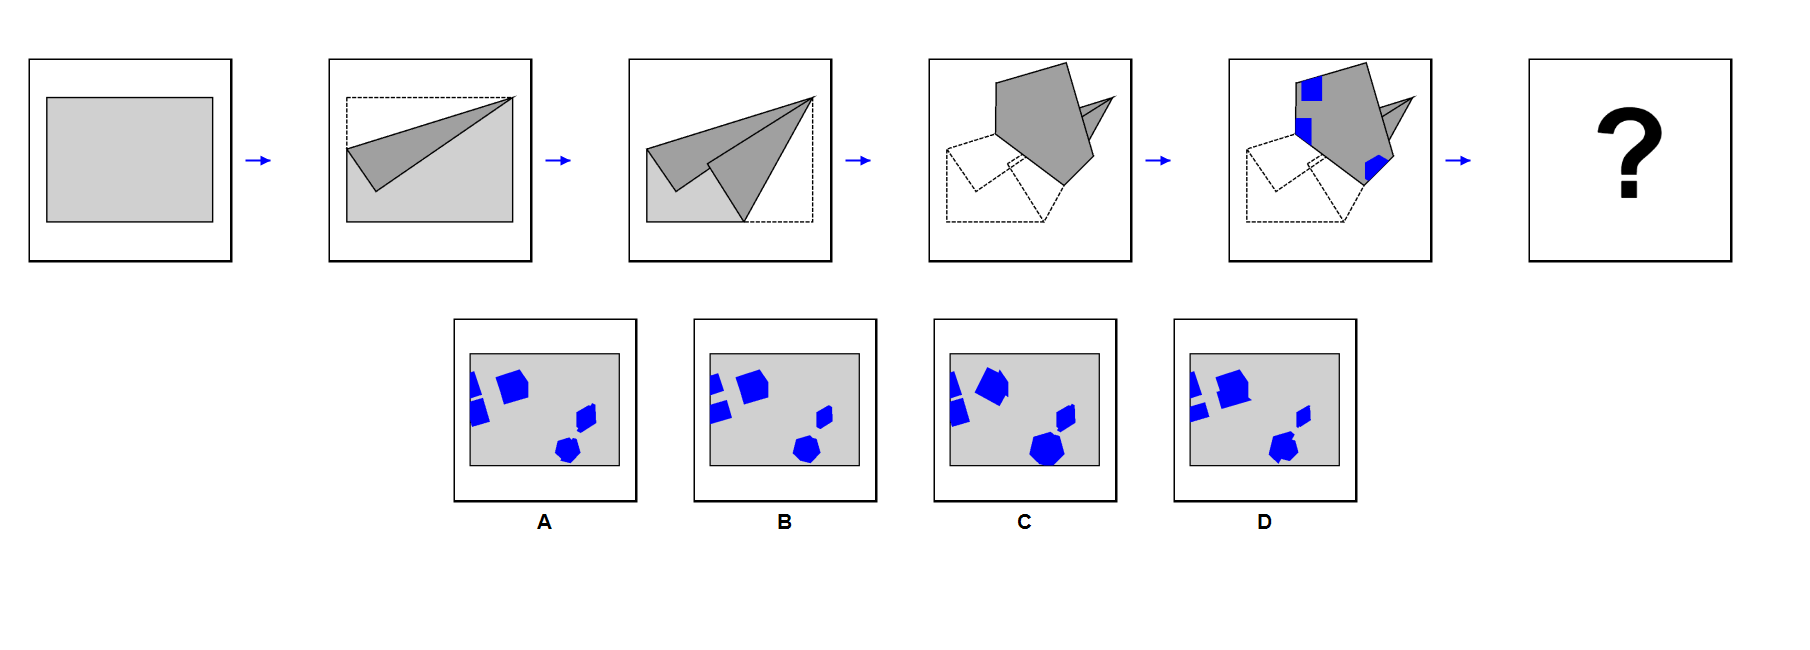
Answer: B